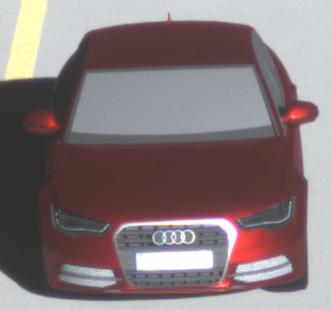
Make: Audi
Model: A6 2.0 TFSI
Detailed model: A6 (C7) Limousine
Model produced from: 2011/10
Model produced until: 2014/09
Doors: 4
Color: red
Road condition: dry road
Daytime: sunrise or sunset
Contrast: high contrast